Question: I want to activate IIS on Windows Server 2012 via InstallShield setup. I tried the following DISM command:
'''
DISM.EXE /enable-feature /online /featureName:IIS-WebServerRole /featureName:IIS-WebServer
'''
Described here: <URL>
When I execute my Setup, an error occurs:

The Process Monitor says, that DISM will be executed in 'C:\Windows\SysWOW64\DISM.EXE' and results in 'Exit Status 11'. As File Location I used '[SystemFolder]'. When I define File Location 'C:\Windows\System32' it also uses 'C:\Windows\SysWOW64\DISM.EXE'.
What is a tough way to activate IIS?
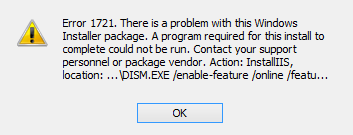
Answer: Per <URL> touches on this, but mostly from the angle of installing to 32- or 64-bit locations. As it turns out, finding files there is just as hard.
In order to launch a 64-bit DISM from a 64-bit location, you will need some other code. It may be possible to locate the 64-bit system folder from 32-bit code, but I know some 64-bit locations can only be correctly queried by 64-bit code. As such I would suggest you write a 64-bit helper exe to find and launch the 64-bit DISM. Then you will need two variants of your custom action so that you only try to use the 64-bit wrapper on a 64-bit system (when 'VersionNT64' is defined) and use a 32-bit wrapper or direct call on a 32-bit system.
Alternately, if upgrading and using an exe is an option, InstallShield 2013 and later include support for installing Windows Features as part of the Suite project type, which will thus handle this work for you. (Disclaimer: I am paid to work on InstallShield.)